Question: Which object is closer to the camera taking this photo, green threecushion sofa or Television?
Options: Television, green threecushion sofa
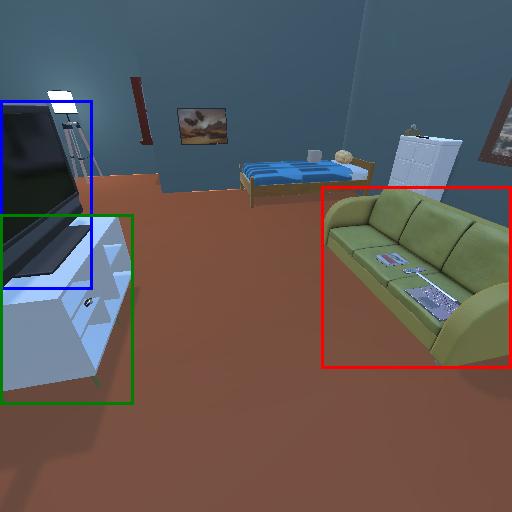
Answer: Television